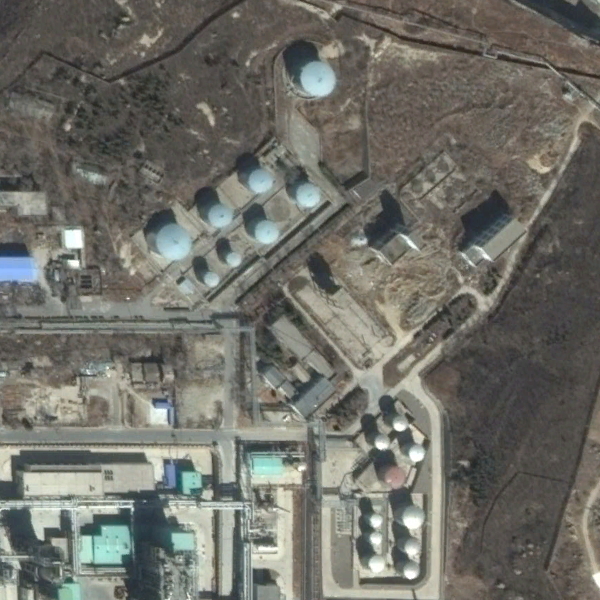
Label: StorageTanks